Aerial crown-view tile of a tropical tree (Barro Colorado Island, Panama), acquired 20250317:
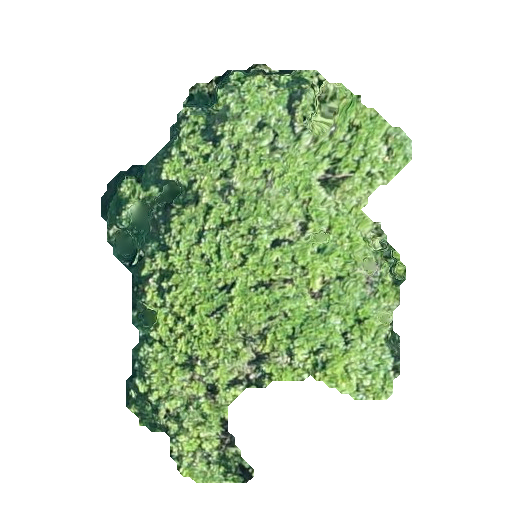
Species: Calophyllum longifolium
GBIF accepted scientific name: Calophyllum longifolium
Crown area: 127.168 m²